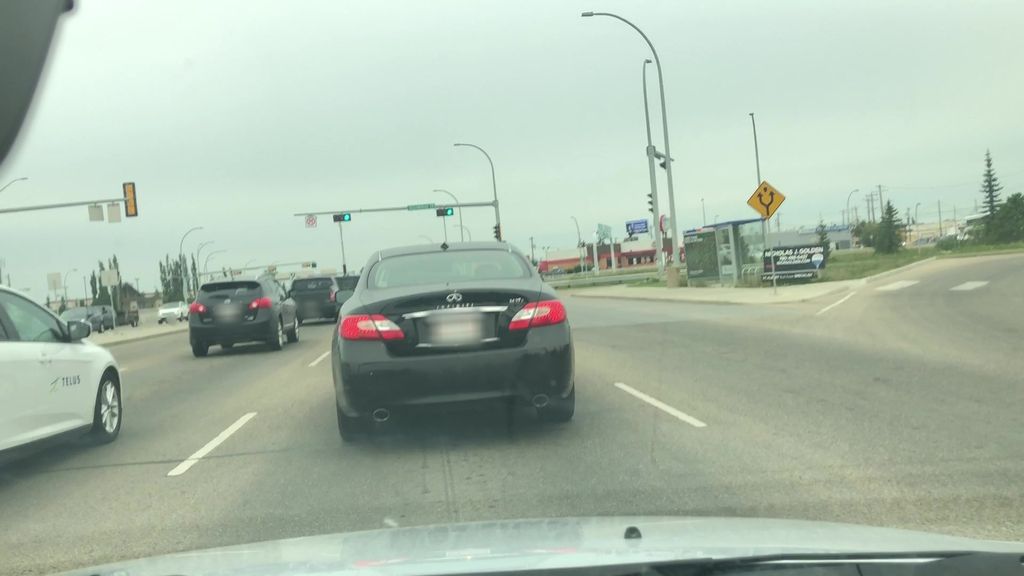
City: edmonton